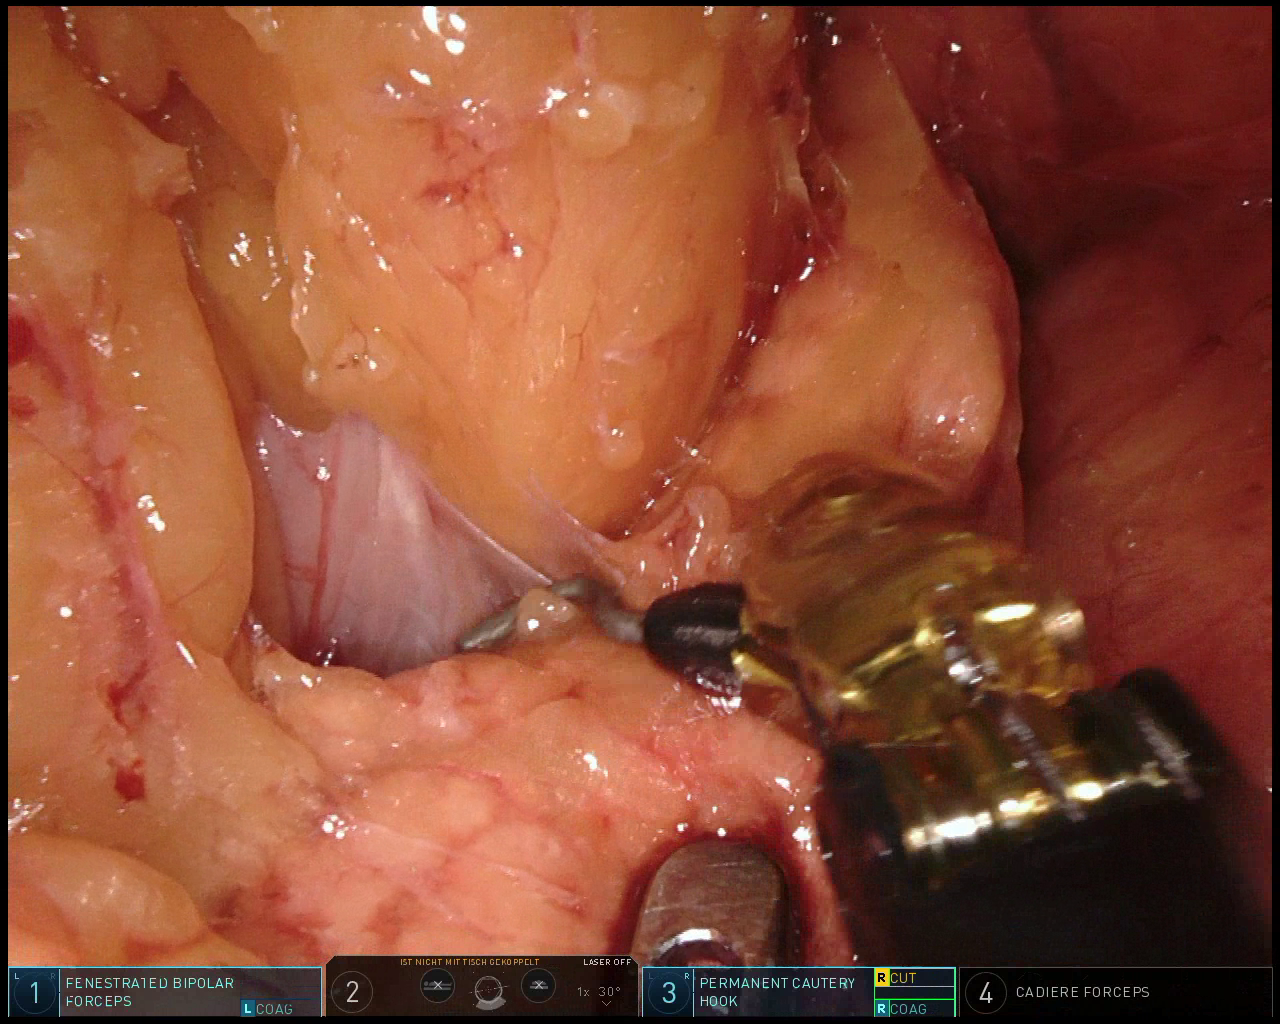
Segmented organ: pancreas
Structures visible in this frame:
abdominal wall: no
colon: no
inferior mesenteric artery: no
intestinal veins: no
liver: no
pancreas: yes
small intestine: no
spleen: no
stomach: yes
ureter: no
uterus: no
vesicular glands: no